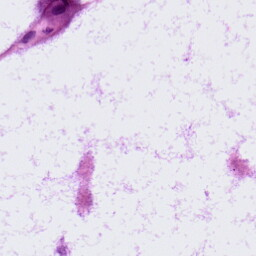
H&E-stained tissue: LymphNode